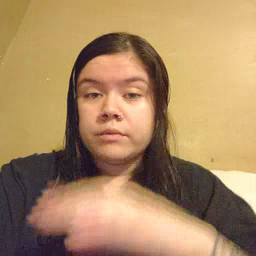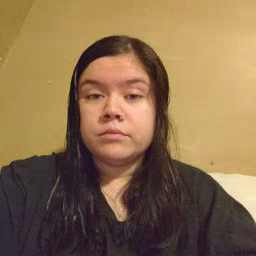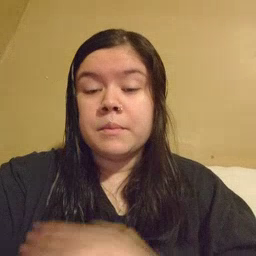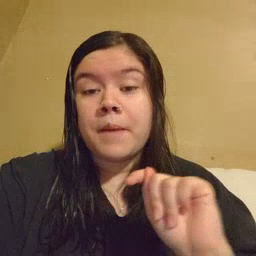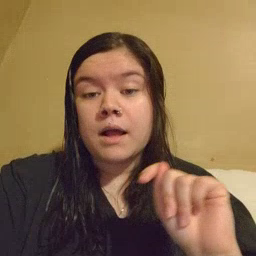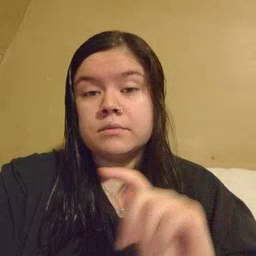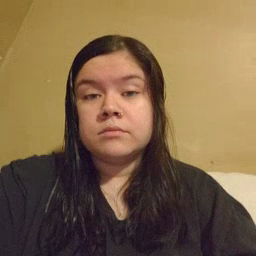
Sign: potty